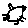
Label: cat